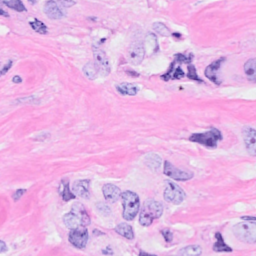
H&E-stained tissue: Breast